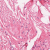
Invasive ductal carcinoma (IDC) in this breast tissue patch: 0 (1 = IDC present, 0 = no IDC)